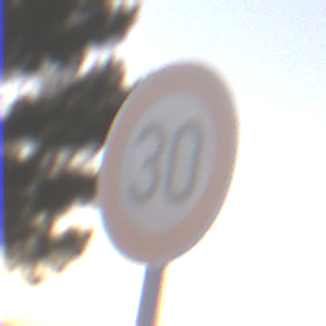
Verkehrszeichen: Geschwindigkeit30
Umgebung: Outdoor, Suburban
Tageszeit: SunriseSunset
Wetter: PartlyCloudy
Licht: Natural
Jahreszeit: NotSpecified
Kontrast: LowContrast